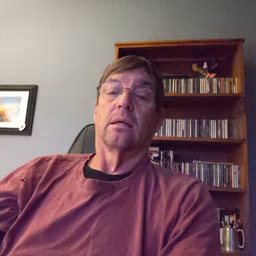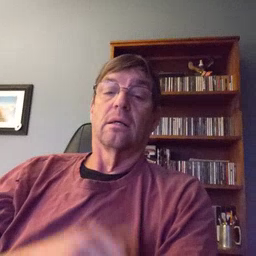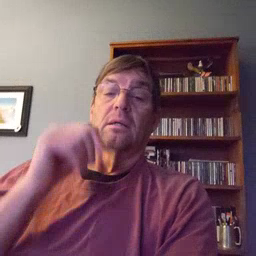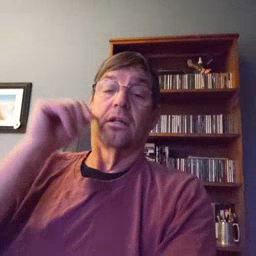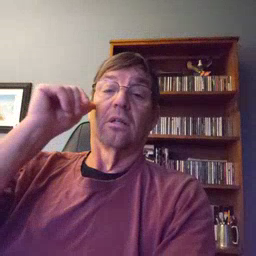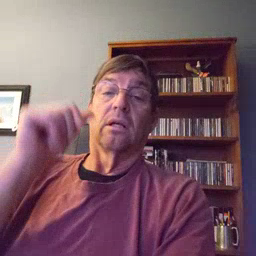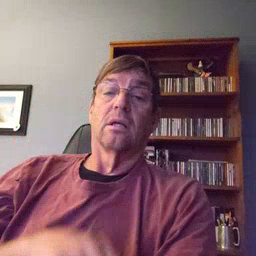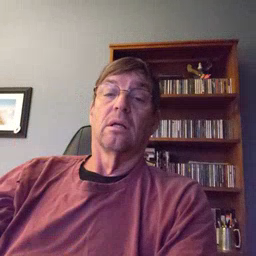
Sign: yesterday